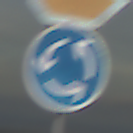
Verkehrszeichen: Kreisverkehr
Zusatzzeichen oben: Stop
Umgebung: Outdoor, Nature
Tageszeit: SunriseSunset
Wetter: PartlyCloudy
Licht: Natural
Jahreszeit: Summer
Kontrast: HighContrast